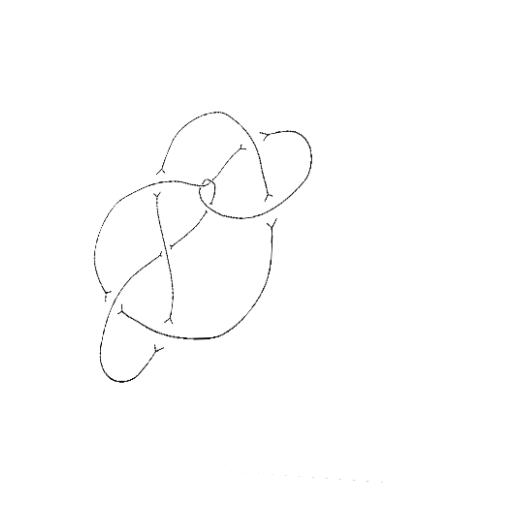
Crossing number: 9